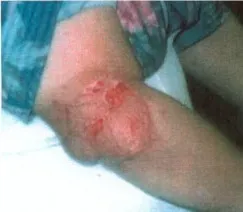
(Color) Progression of a wound in a patient following cardiac ablation procedure. The arm remained in the primary beam near the port of the x-ray tube with the separator cone removed. Surgical flap 10 months after procedure. (Reproduced with permission from Ref. 21.
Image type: medical_photograph (skin_photograph)